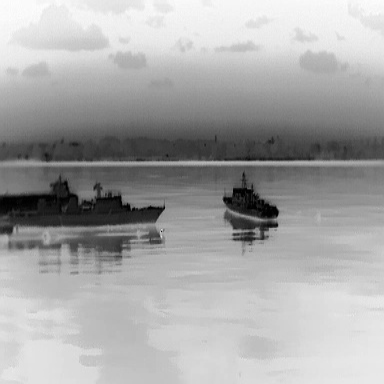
There are two warships in the infrared image.